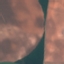
Land use / land cover: AnnualCrop